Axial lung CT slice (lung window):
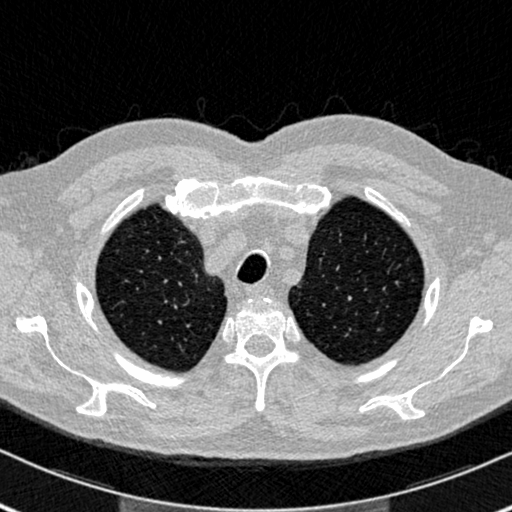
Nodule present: no